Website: walmart
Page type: account-selection
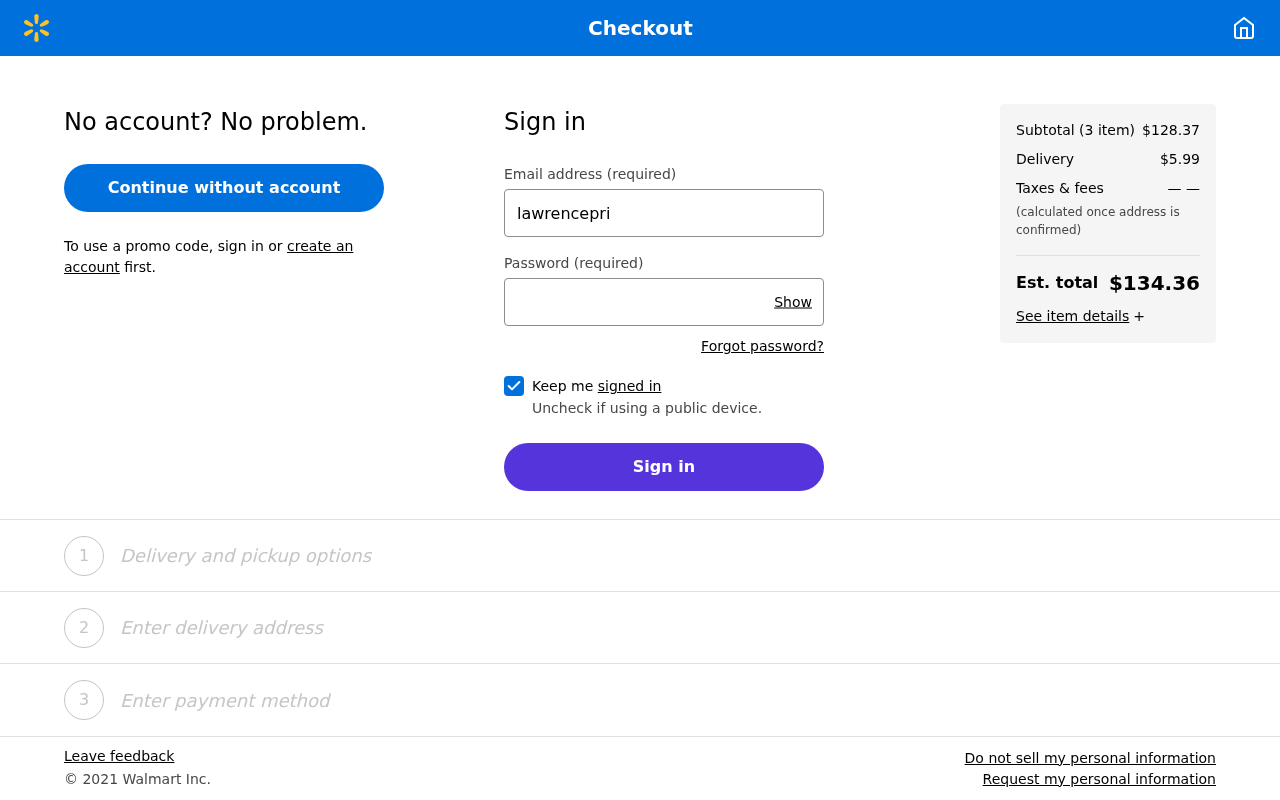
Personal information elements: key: PII_EMAIL
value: lawrenceprice@hotmail.com
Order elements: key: ORDER_NUM_ITEMS
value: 3
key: ORDER_SUBTOTAL
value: $128.37
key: ORDER_SHIPPING_COST
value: $5.99
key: ORDER_TOTAL
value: $134.36